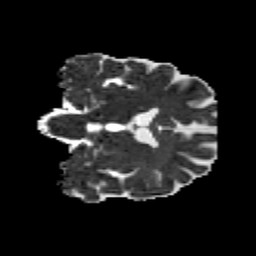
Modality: MD
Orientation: coronal
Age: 50
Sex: male
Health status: healthy
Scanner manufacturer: siemens
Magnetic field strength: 3 T
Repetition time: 10.8 s
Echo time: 0.082 s